Question: I have a dataset (seen in the image) that consists of cities (column "IBGE"), dates, and quantities (column "QTD"). I am trying to extract three things into a new column: start date per "IBGE", end date per "IBGE", and mean per "code".
Also, before doing so, should I change the index of my dataset?
The panel data is unbalanced, so different "IBGE" values have different start and end dates, and mean. How could I go about creating a new data frame with the following information separated in columns? I want the dataframe to look like this:
| CODE | Start | End | Mean QTD |
| ---- | ----- | --- | -------- |
| 10001 | 2020-01-01 | 2022-01-01 | 604 |
| 10002 | 2019-09-01 | 2021-10-01 | 1008 |
| 10003 | 2019-02-01 | 2020-12-01 | 568 |
| 10004 | 2020-03-01 | 2021-05-01 | 223 |
| ... | ... | ... | ... |
| 99999 | 2020-02-01 | 2022-04-01 | 9394 |

I am thinking that maybe a for while loop could potentially take that info, but I am not sure how to write the code.
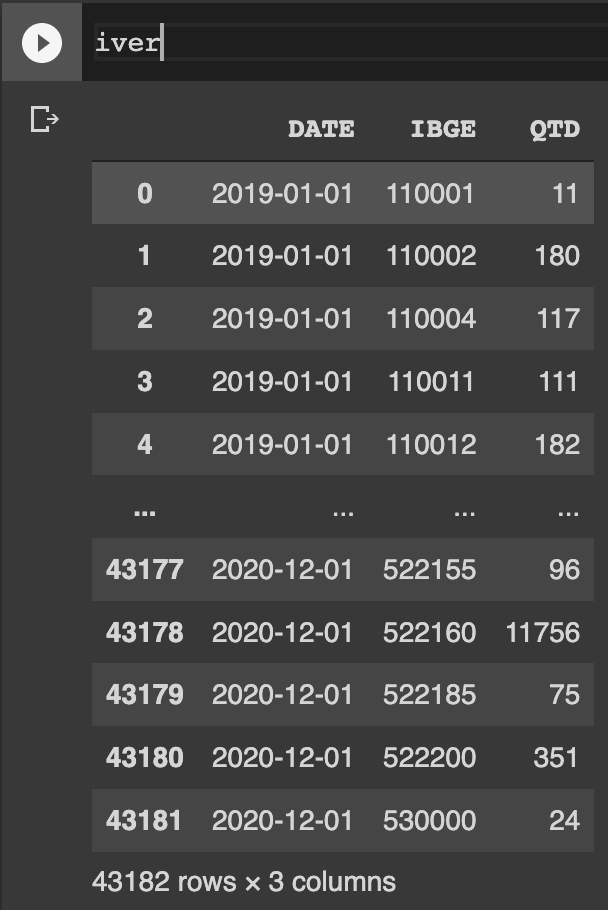
Answer: Try with 'groupby' and named aggregations:
'''
#convert DATE column to datetime if needed
df["DATE"] = pd.to_datetime(df["DATE"])
output = df.groupby("IBGE").agg(Start=("DATE","min"),
End=("DATE","max"),
Mean_QTD=("QTD","mean"))
'''